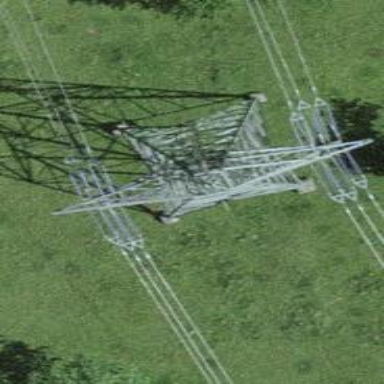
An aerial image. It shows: Power tower.